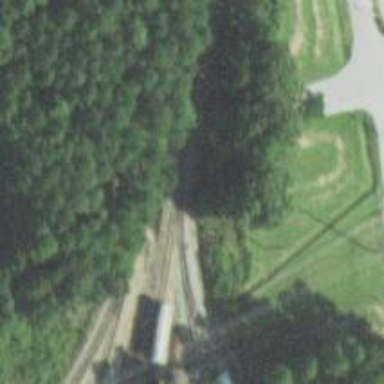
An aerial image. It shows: Rail spur service.